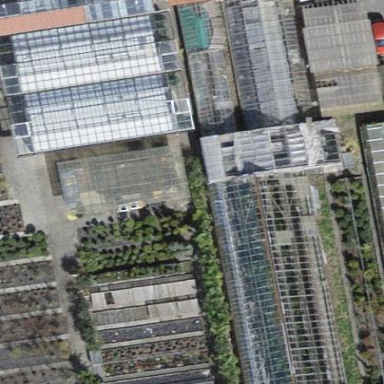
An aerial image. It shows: Greenhouse used for horticulture.